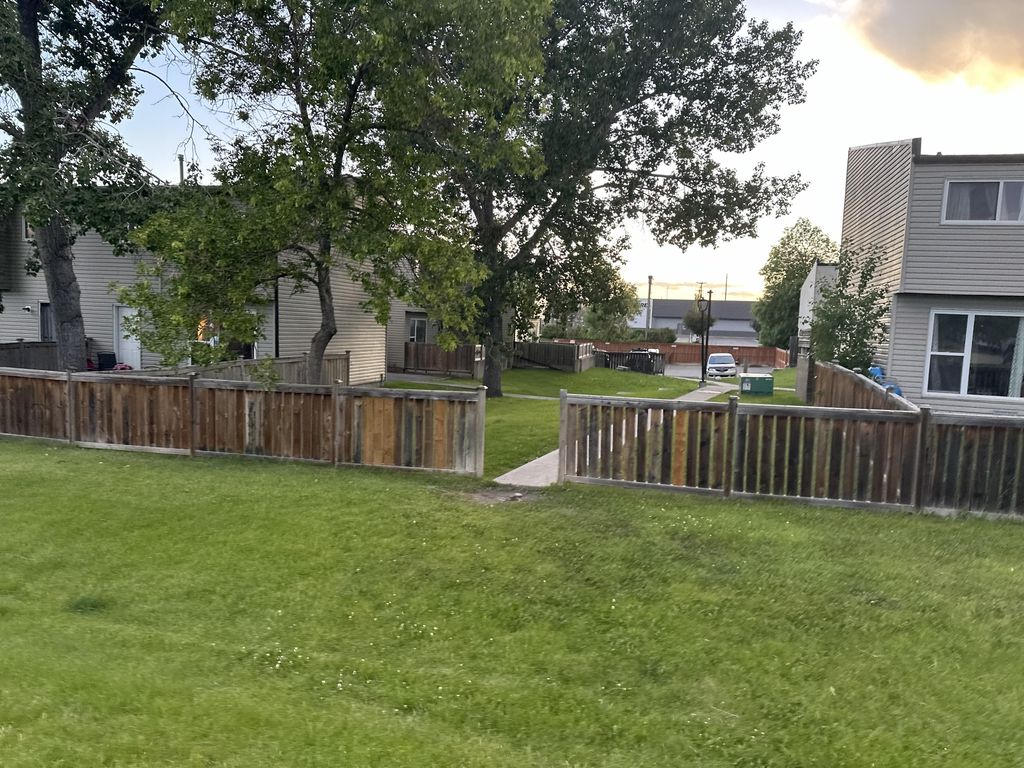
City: calgary